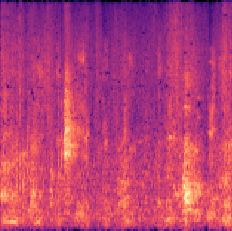
Sound class: Pig